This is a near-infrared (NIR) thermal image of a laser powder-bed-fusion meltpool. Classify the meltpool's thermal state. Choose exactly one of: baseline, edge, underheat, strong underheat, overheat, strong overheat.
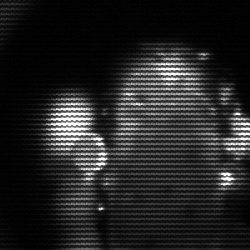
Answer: strong underheat